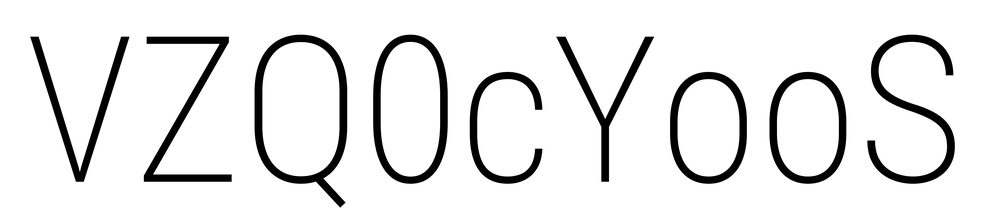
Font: Roboto_Condensed_ExtraLight